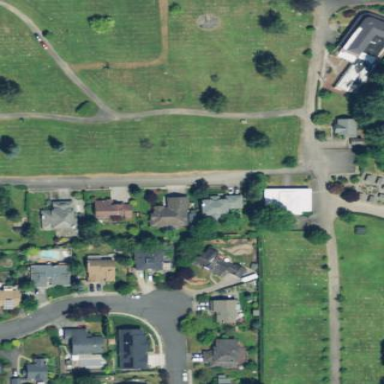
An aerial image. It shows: Cemetery.